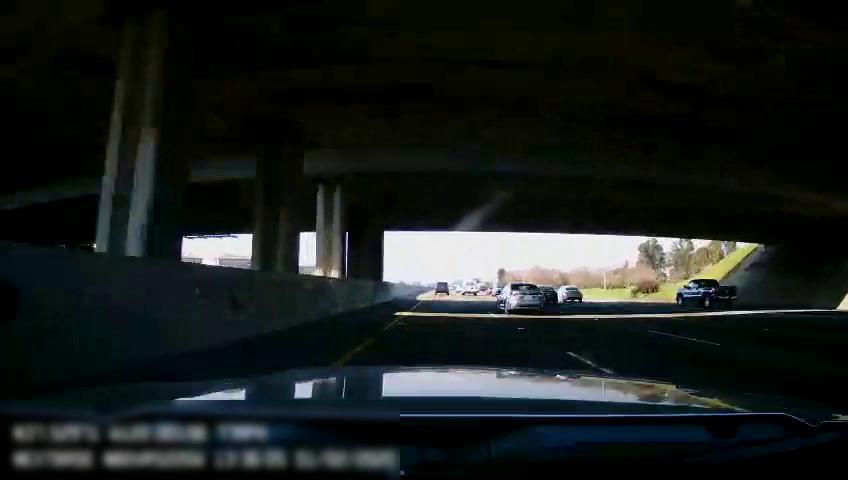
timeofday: Day
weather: Sunny
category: Drivable Space
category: Vehicles | SUV
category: Vehicles | Car
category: Vehicles | Car
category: Vehicles | Car
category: Vehicles | Truck
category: Vehicles | Van
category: Lanes | Current Lane
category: Lanes | Current Lane
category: Lanes | Alternate Lane
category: Lanes | Alternate Lane